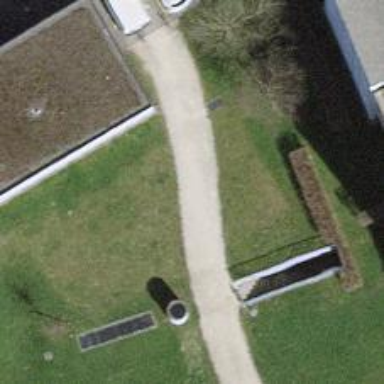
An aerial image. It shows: Gravel footway.